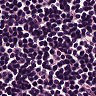
Metastatic tissue present: no